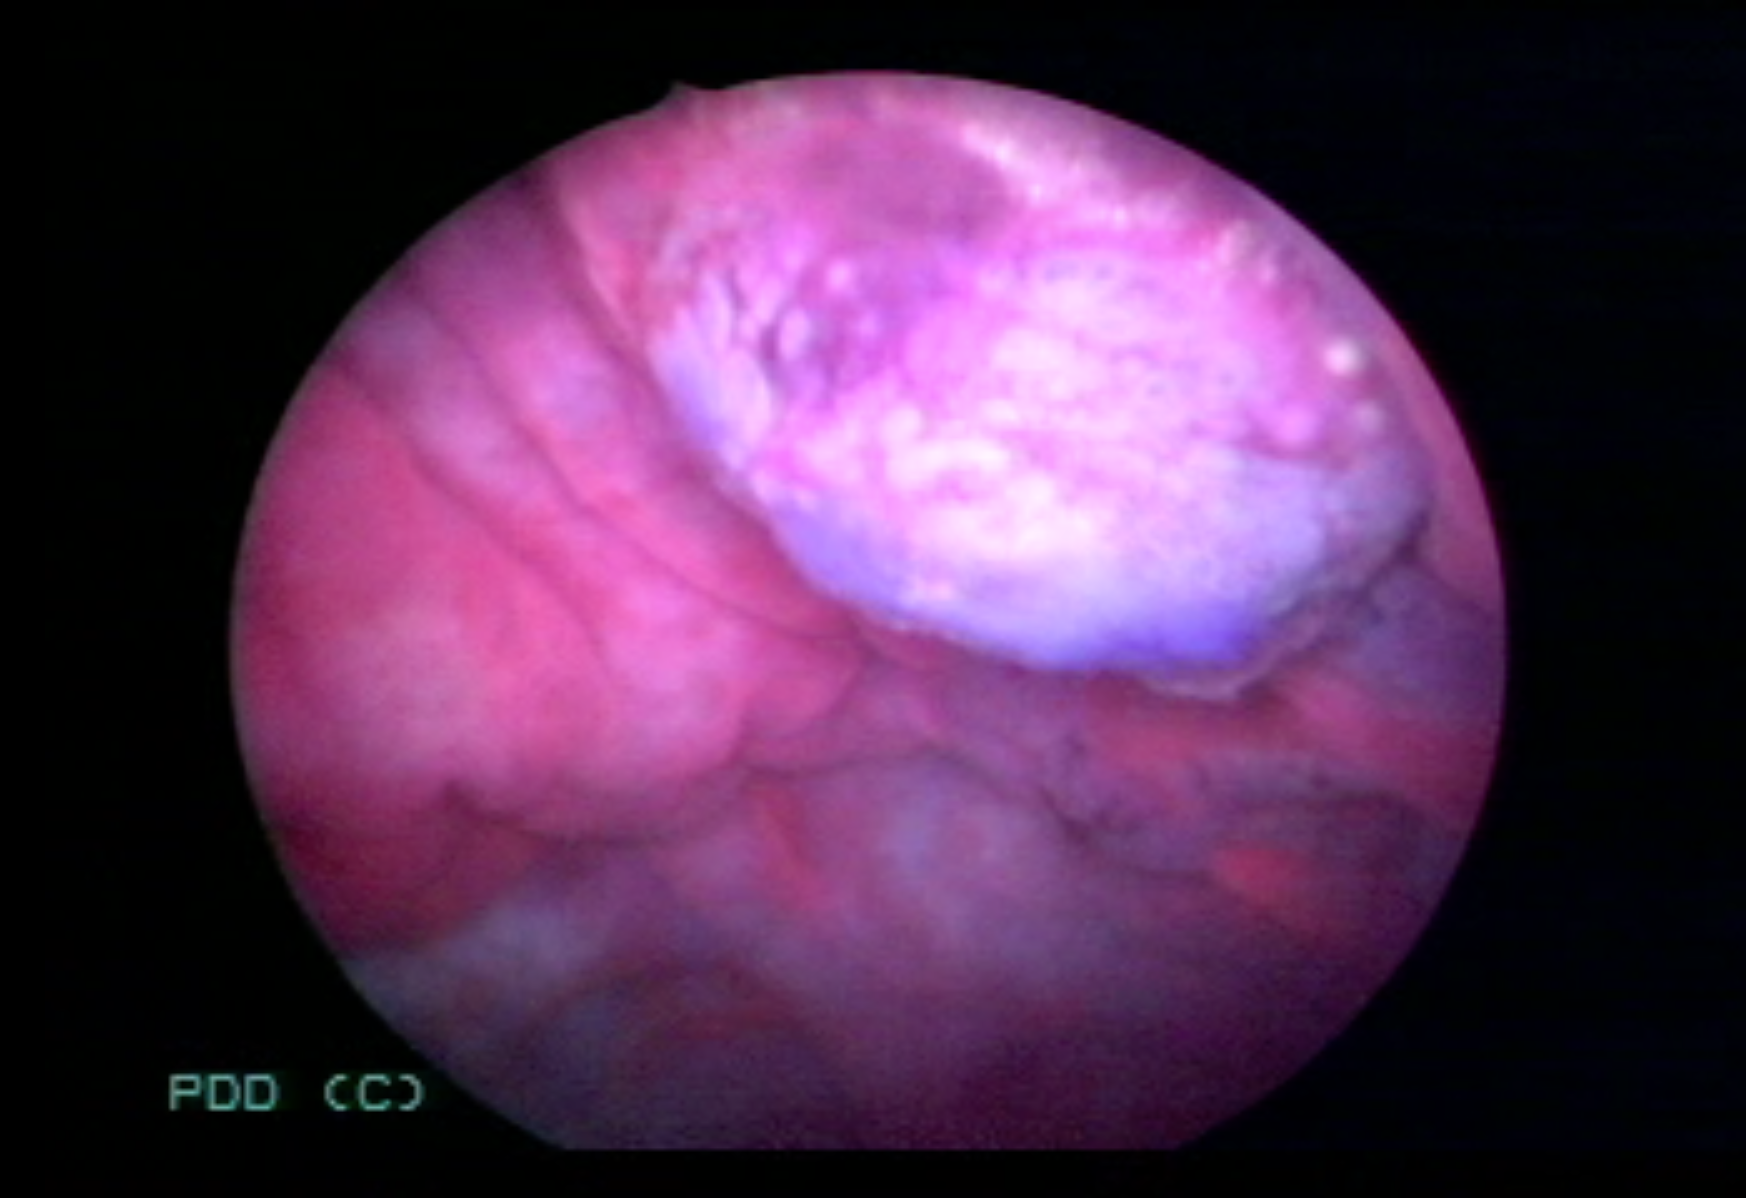
Modality: BLC
Class: Malignant
Subclass: HighGradePapillary
Lesion: L1
Stage: T1
Morphology: Papillary
Bladder cancer association: Yes